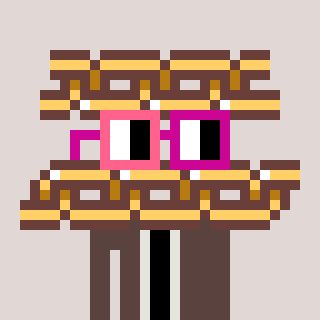
a pixel art character with square pink and red glasses, a chain-shaped head and a darkbrown-colored body on a warm background